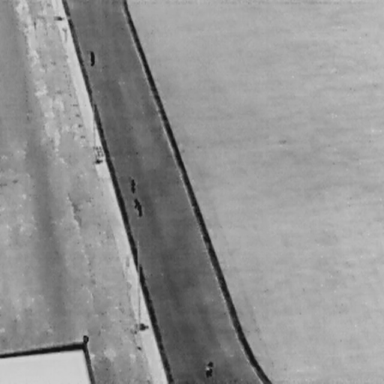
There are four People in the infrared image.